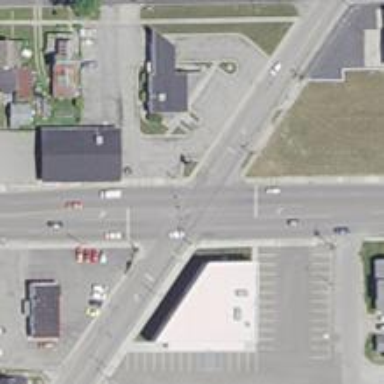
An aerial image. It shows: Marked road crossing.